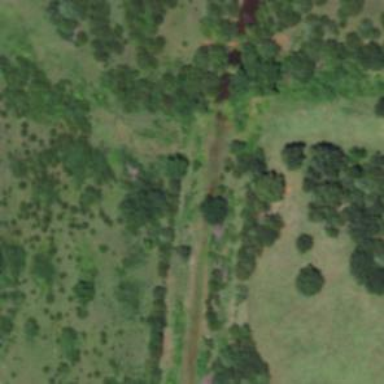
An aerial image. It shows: Abandoned railway.